Question: I'm using Sitecore 7.2 and trying to allow a user to set things like datasources and some custom parameters on sublayouts in page editor mode. The user is a member of sitecore\Designer and sitecore\Author, but when that user tries to edit the component properties, the fields appear grayed out/disabled.

I am able to enable these options by setting a user as an admin, but don't want to grant quite that much power to this particular user.
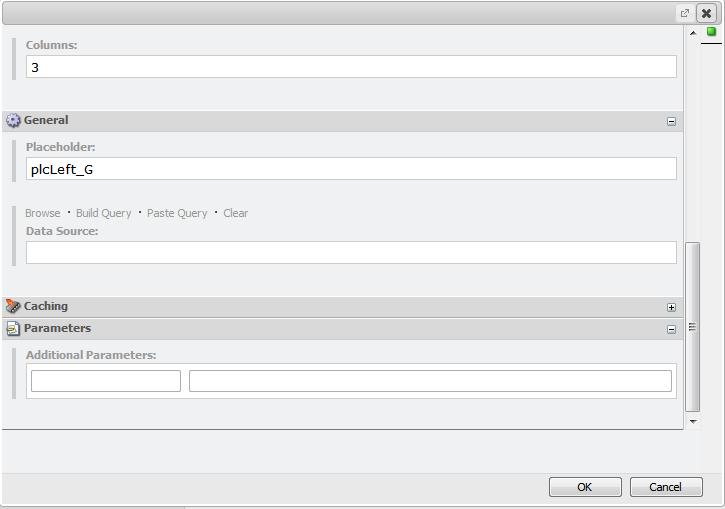
Answer: Here is how tried it and it works on Sitecore 7.2
1. Create a new user called cbarnes (and in your case if there are other content editors)
2. Create a new Role - call it say SP Content Editor Authoring
3. Make that role a member of sitecore\Author and sitecore\Designer. This way it inherits everything from those two roles.

1. Make the user cbarnes one of the members of that role.

1. Lastly go to the security editor and give Write permission on the item after selecting the SP Content Editor Authoring Role under Roles and Users section.

1. Login as cbarnes user and check if it work!
Let us know if this works for you. Happy Sitecoring!